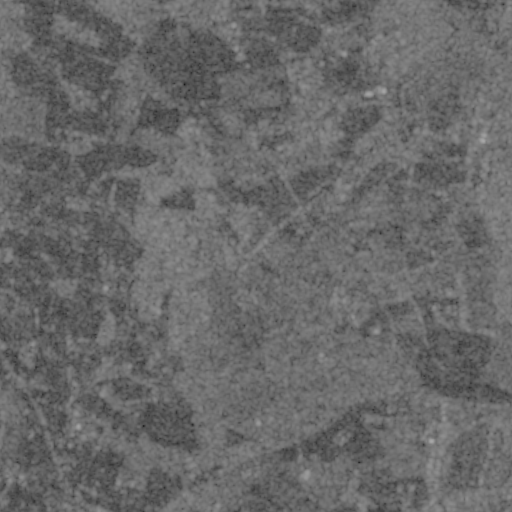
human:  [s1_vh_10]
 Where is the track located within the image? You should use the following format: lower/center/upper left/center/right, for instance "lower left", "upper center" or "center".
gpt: The track is located in the lower right of the image.
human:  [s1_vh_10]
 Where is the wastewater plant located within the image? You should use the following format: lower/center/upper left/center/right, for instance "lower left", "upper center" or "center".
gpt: The wastewater plant is located in the lower right of the image.
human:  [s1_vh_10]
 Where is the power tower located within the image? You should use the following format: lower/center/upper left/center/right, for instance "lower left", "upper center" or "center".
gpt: There is no power tower in the image.

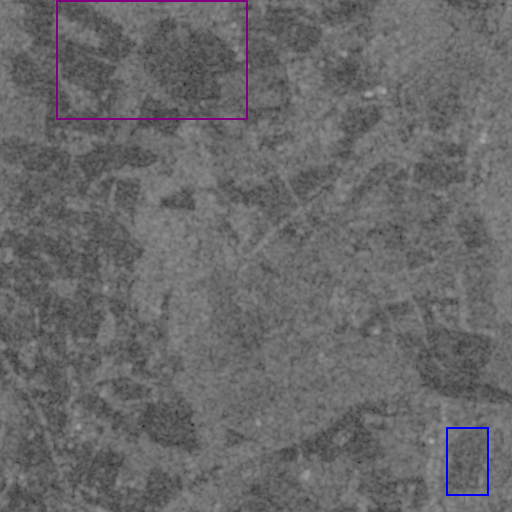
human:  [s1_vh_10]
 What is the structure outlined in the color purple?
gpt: The structure outlined in purple is a crop field.
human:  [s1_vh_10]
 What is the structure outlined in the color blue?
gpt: The structure outlined in blue is a track.
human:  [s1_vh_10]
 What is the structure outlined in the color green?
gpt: There is no green outline.